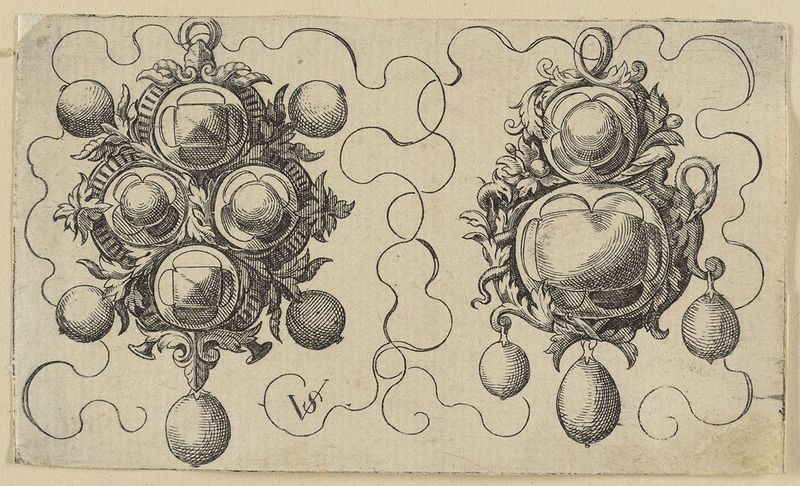
Titel: Vorder- und Rückseite eines Anhängers, Blatt aus einer Folge von Goldschmiedearbeiten
Künstler: Virgil Solis
Standort: Hamburg
Institution: Museum für Kunst und Gewerbe Hamburg
Schlagwörter: blumen, schmuck, zeichnung, alt, geschichte, perle, renaissance, schön, papier, grafik, graphik, fotografie, photographie, druckgraphik, druckgrafik, stich, kunstgewerbe, emblem, kupferstich, kunsthandwerk, halbedelsteine, rankenwerk, goldschmiedearbeit, rankenornament, blattdekor, gerippt, juwelen, reproduktionen, industriedesign, druckerzeugnisse, tierornamente, ornamentstich, vorlageblätter, ztichne